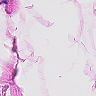
Metastatic tissue present: no